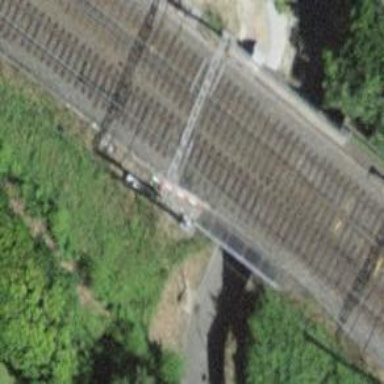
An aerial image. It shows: Railway siding with one electrified track and contact line for powering the train.